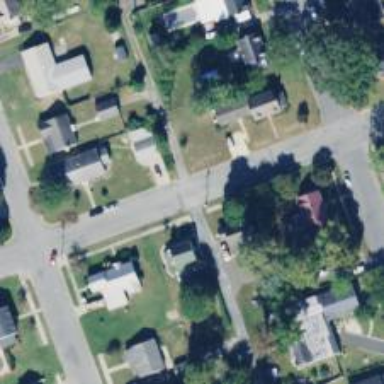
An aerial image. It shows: Alley classified as service road.